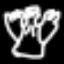
Label: angel